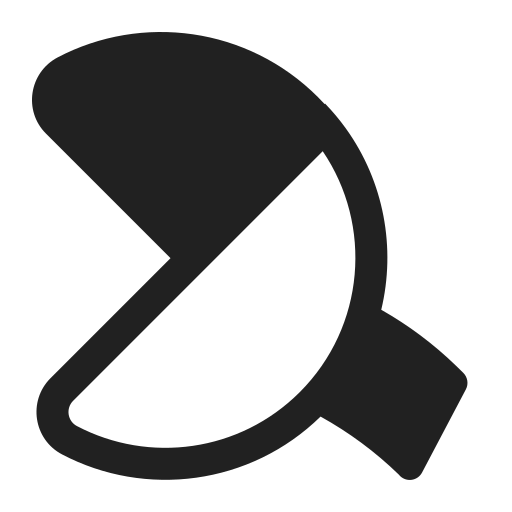
fortune cookie high contrast